Interaction volume radius: 5 \u00c5
Interaction volume height: 15 \u00c5
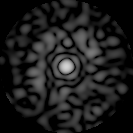
Disorder parameter: 0.8415